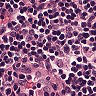
Metastatic tissue present: no